Field crop: maize
Growth stage: 2
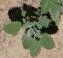
Species: chenopodium